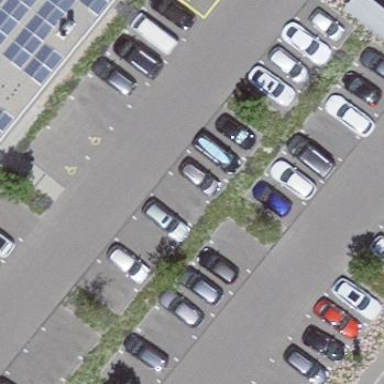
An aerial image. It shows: Parking area with surface.